Interaction volume radius: 10 \u00c5
Interaction volume height: 15 \u00c5
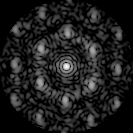
Disorder parameter: 0.5414